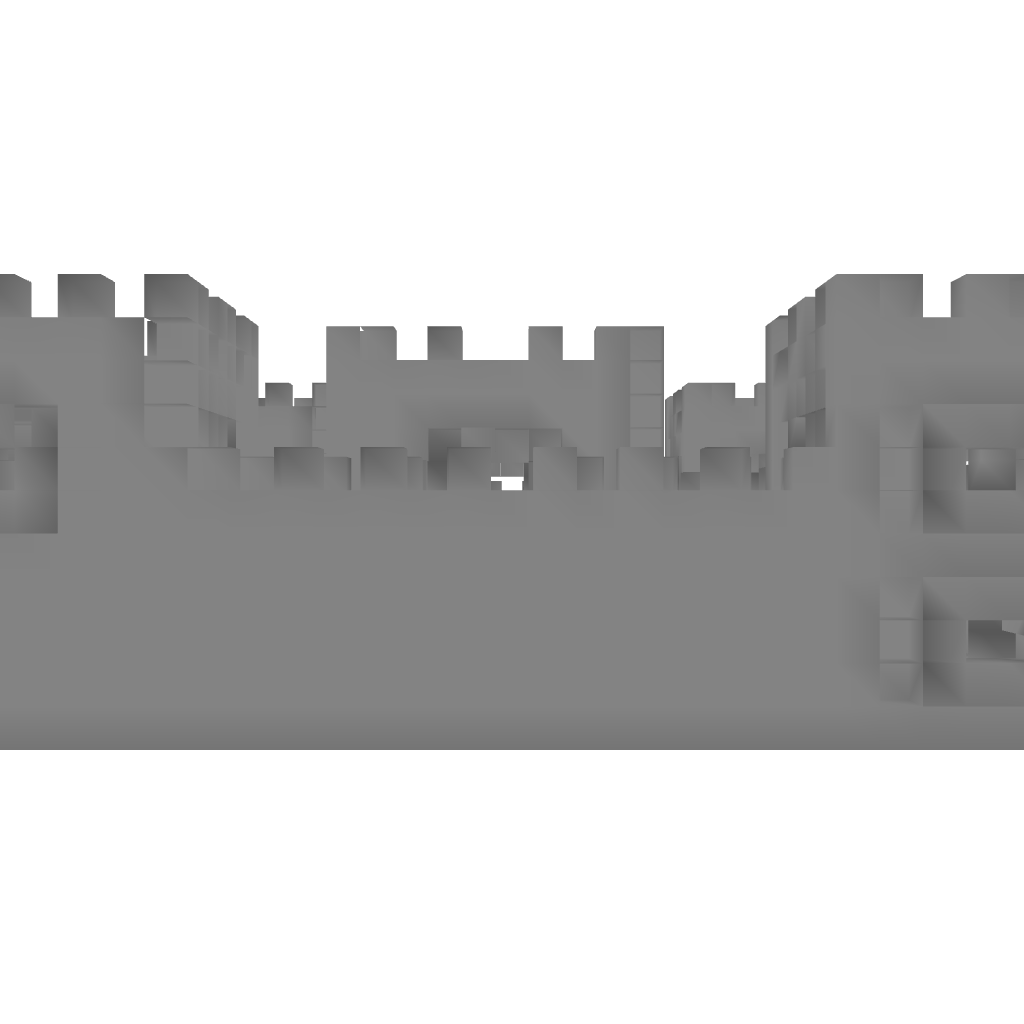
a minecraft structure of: Ultima Online Housing - Castle bad low quality